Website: crate-barrel
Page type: billing-address
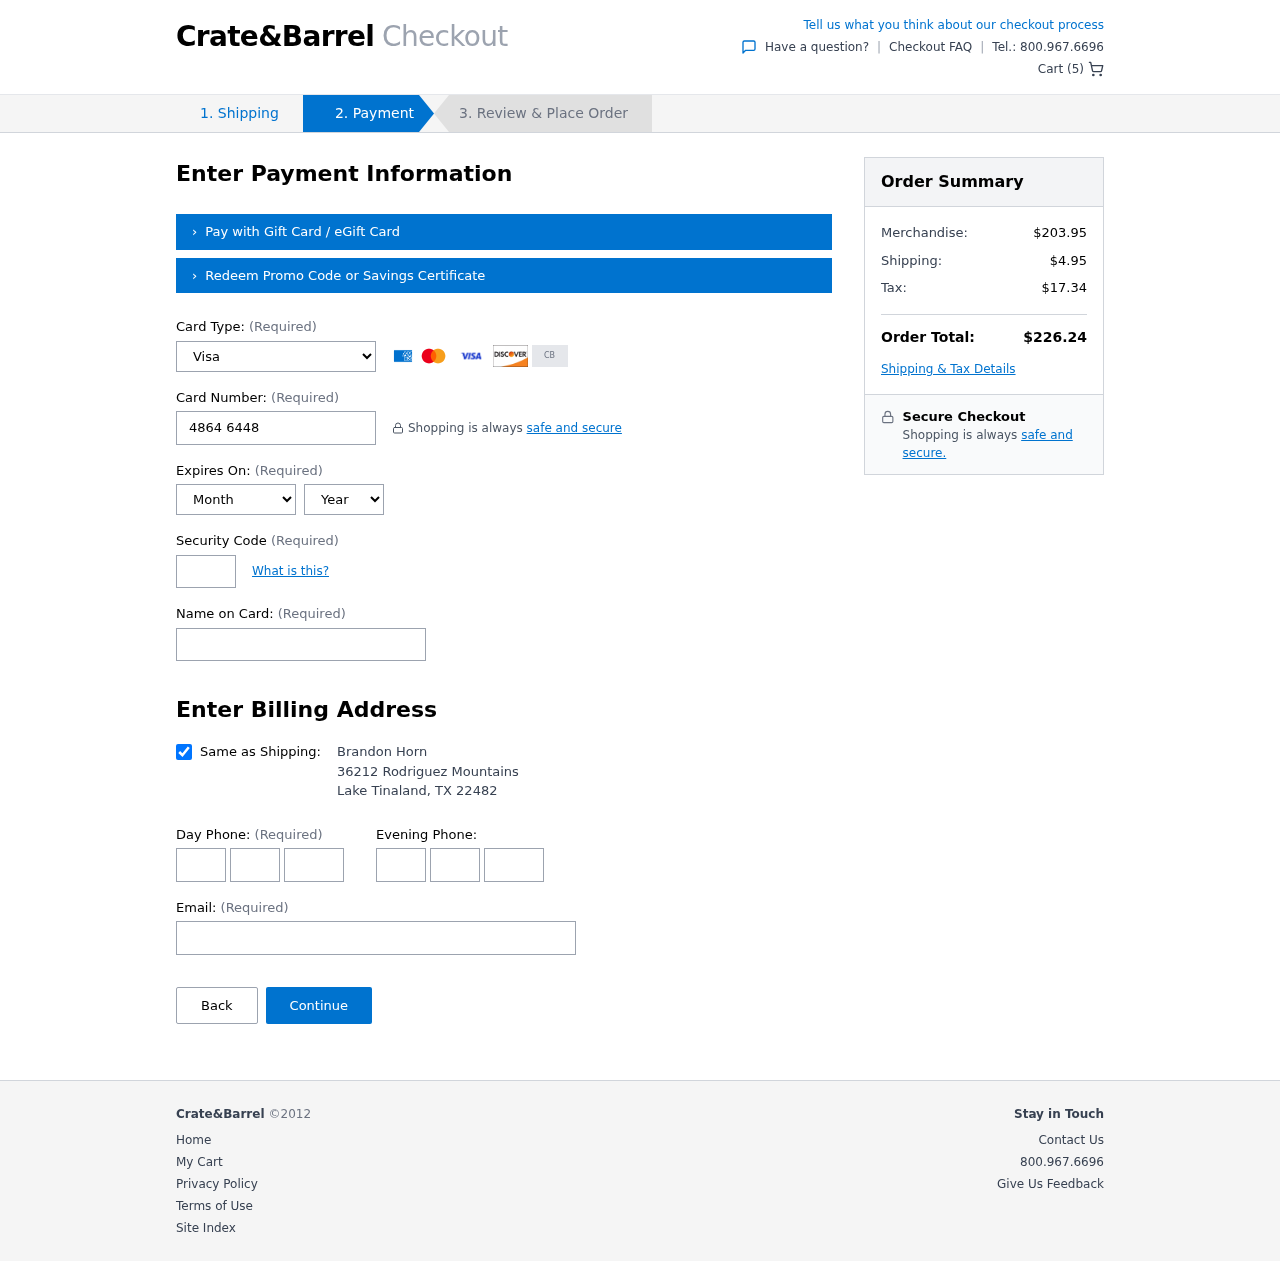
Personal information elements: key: PII_CARD_CVV
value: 192
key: PII_CARD_EXPIRY_MONTH
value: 04
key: PII_CARD_EXPIRY_YEAR
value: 30
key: PII_CARD_NUMBER
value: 4864 6448 5524 6437
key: PII_CARD_TYPE
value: Visa
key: PII_CITY
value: Lake Tinaland
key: PII_EMAIL
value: brandon.horn@gmail.com
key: PII_FULLNAME
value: Brandon Horn
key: PII_PHONE_AREA
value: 385
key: PII_PHONE_PREFIX
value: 719
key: PII_PHONE_SUFFIX
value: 4666
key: PII_POSTCODE
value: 22482
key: PII_STATE_ABBR
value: TX
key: PII_STREET
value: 36212 Rodriguez Mountains
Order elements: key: ORDER_NUM_ITEMS
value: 5
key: ORDER_SUBTOTAL
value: $203.95
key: ORDER_SHIPPING_COST
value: $4.95
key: ORDER_TAX
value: $17.34
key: ORDER_TOTAL
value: $226.24